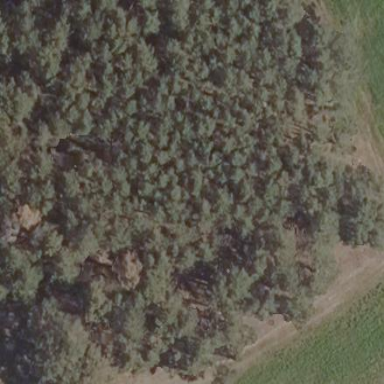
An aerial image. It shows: Evergreen forest with needle-leaved trees.